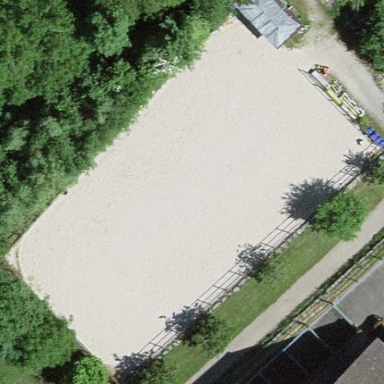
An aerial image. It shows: Equestrian pitch for leisure land use.